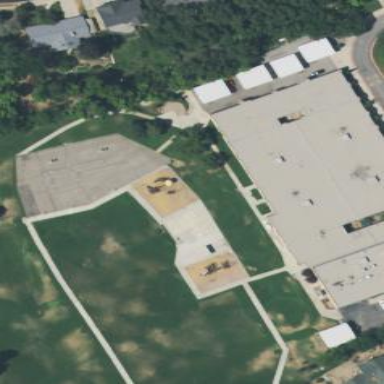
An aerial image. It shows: Playground area for leisure land.